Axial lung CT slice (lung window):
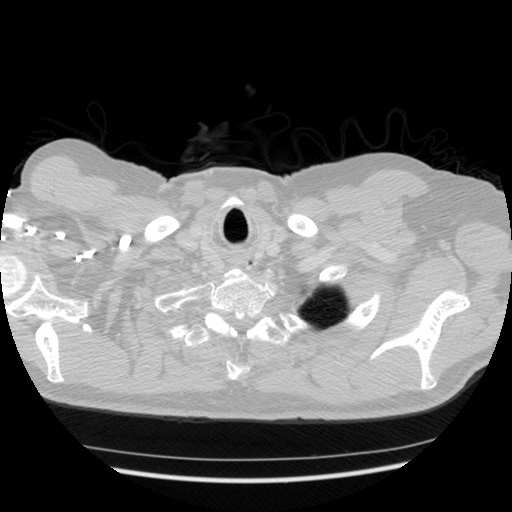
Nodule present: no